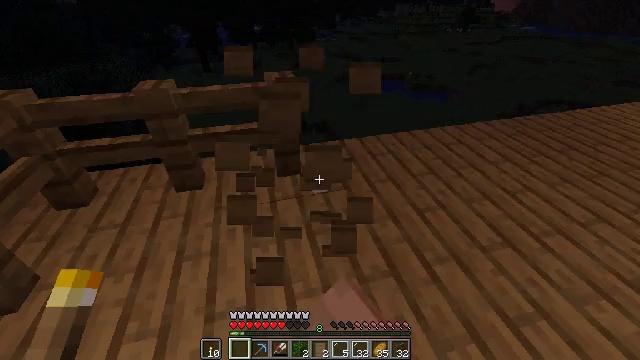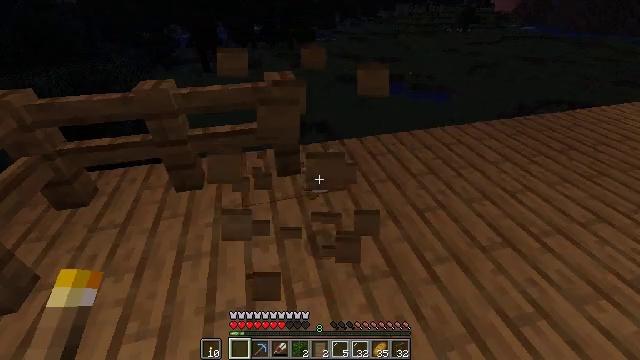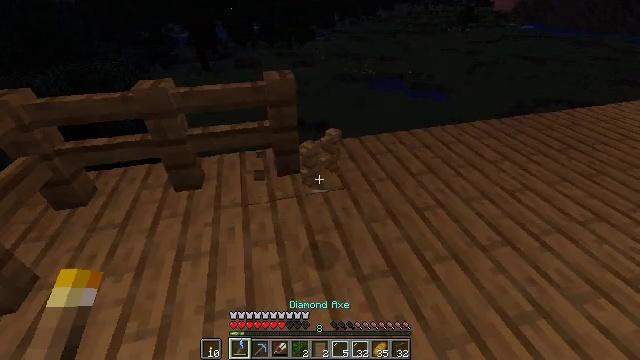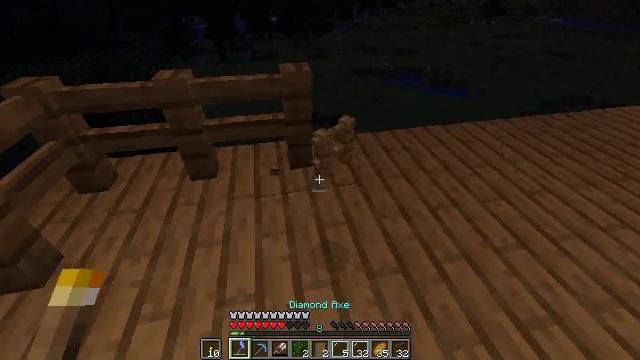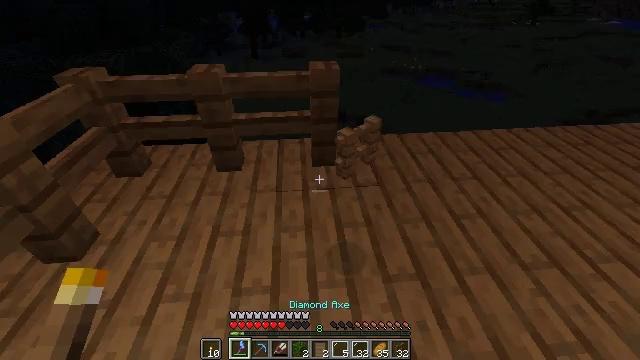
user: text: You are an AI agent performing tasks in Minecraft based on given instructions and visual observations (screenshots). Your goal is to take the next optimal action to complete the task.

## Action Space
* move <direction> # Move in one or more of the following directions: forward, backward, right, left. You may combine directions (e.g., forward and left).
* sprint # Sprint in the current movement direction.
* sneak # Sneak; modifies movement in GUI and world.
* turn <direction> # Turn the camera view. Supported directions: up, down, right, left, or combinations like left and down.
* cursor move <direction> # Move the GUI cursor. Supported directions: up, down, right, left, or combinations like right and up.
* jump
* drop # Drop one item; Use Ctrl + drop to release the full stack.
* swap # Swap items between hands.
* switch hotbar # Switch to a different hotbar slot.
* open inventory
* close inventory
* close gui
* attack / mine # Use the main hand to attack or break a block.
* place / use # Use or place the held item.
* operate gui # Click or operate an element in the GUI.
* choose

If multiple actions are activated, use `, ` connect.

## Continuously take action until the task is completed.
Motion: motion action
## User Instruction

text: Drop a diamond axe.
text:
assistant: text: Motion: drop
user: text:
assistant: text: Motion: drop
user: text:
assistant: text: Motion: turn left and down, drop
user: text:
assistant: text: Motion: turn left, drop
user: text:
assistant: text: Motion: no_op